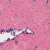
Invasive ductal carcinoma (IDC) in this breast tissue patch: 0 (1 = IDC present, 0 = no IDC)